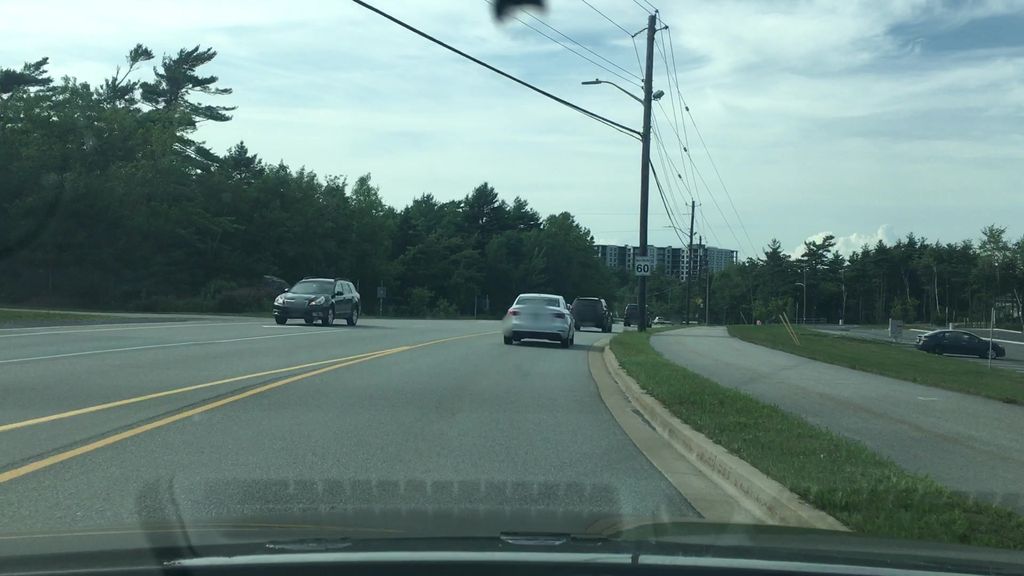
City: halifax